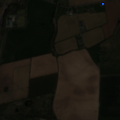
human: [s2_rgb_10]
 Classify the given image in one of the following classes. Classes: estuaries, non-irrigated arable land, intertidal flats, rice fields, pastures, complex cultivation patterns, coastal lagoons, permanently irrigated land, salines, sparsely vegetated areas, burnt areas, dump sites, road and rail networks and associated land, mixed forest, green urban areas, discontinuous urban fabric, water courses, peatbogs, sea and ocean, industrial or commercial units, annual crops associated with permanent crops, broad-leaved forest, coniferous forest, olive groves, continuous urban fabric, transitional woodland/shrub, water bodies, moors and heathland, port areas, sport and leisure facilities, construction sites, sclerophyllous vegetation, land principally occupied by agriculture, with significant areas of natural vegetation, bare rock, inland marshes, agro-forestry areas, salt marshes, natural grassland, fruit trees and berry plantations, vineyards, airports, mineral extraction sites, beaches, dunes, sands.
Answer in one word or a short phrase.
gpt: mineral extraction sites, non-irrigated arable land, pastures